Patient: sex M, age 19
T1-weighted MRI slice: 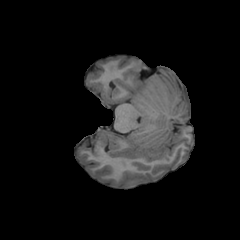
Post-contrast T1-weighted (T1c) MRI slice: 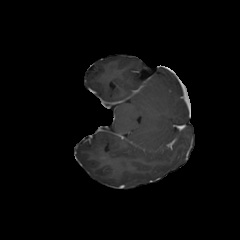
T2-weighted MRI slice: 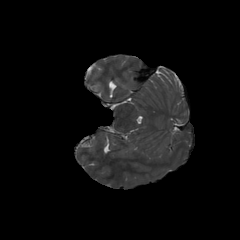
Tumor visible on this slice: no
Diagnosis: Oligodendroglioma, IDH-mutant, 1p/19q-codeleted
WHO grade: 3